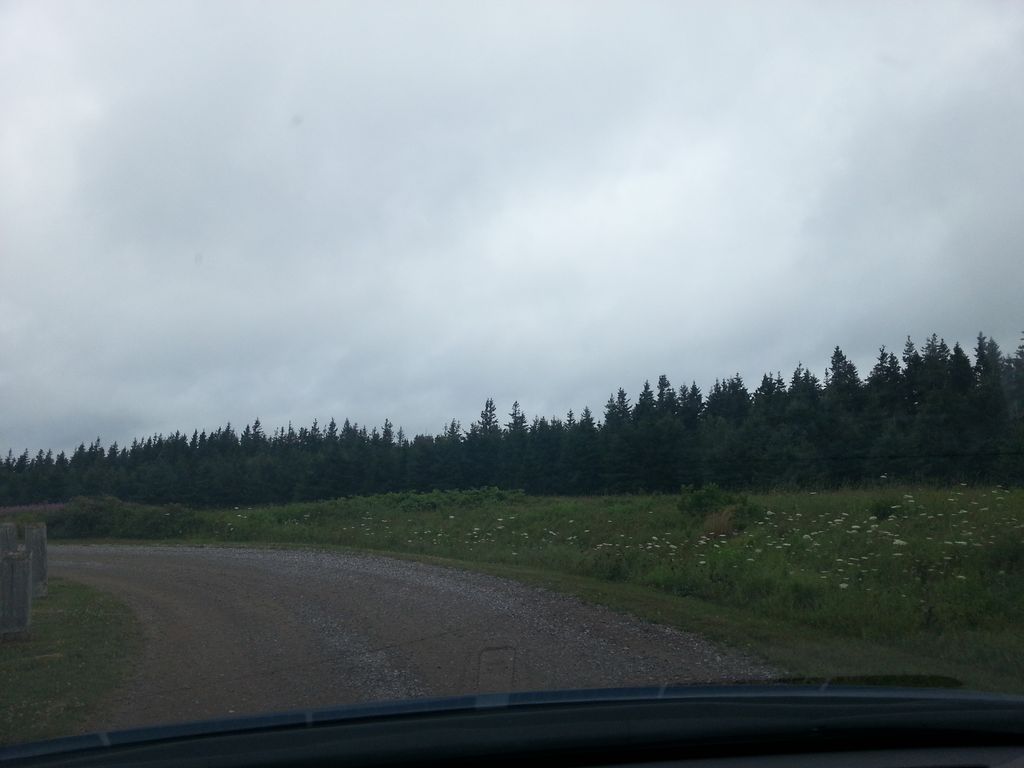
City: charlottetown